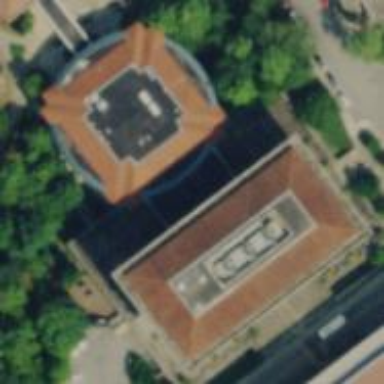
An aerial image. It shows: University building housing library.